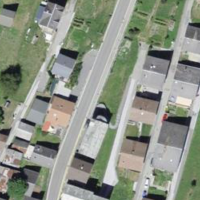
EUNIS habitat code: 52
Species observed at this site:
Macroglossum stellatarum
Ptyonoprogne rupestris
Sorbus aucuparia